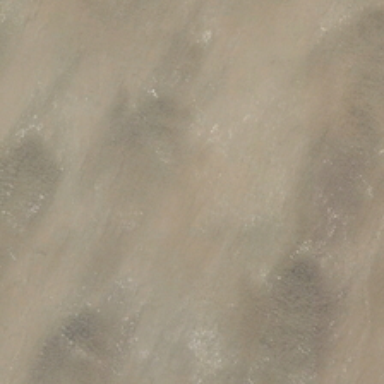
A piece of sand in the desert is like fish scale .